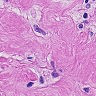
Metastatic tissue present: yes